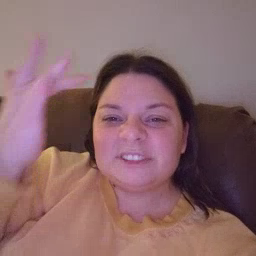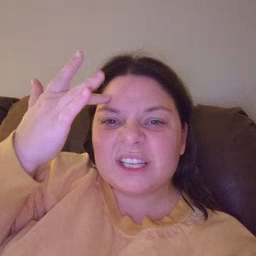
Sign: sick